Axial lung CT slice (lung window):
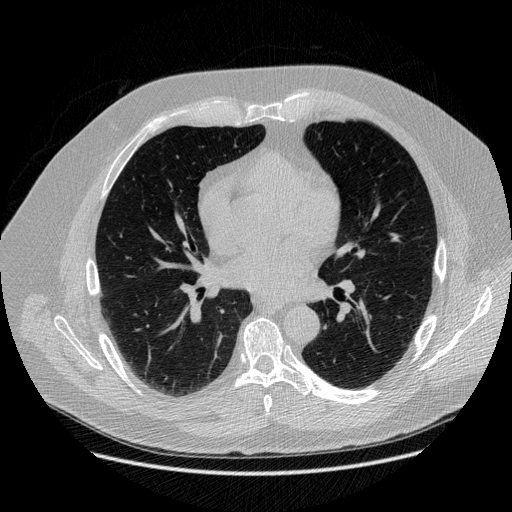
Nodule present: no